Question: I'm new to Android Studio (downloaded it yesterday on my Windows 7 machine) and just finished creating an app using Kotlin. It works properly on the Android Emulator, but when I build a signed APK file and try installing it on my Samsung S7 (Android 8.0.0) phone it shows the mysterious error "App not installed".
I noticed there's a red X mark near MainActivity in the top bar, maybe it has something to do with the problem? It doesn't prevent me from building...

Previous builds of the same app installed properly. The only thing I changed before it started breaking is the location of the AVD folder (using <URL> from the C drive to the D drive, since I ran out of memory there. I deleted all virtual devices, created the environment variable then created the virtual devices again.
Things I already tried without any luck:
- <URL>- - -
EDIT: I created a new project and copied my scripts to there, and it now works properly. Not really a solution since this took a lot of time, but it solved the problem.
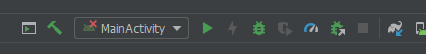